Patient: sex M, age 46
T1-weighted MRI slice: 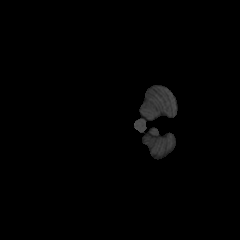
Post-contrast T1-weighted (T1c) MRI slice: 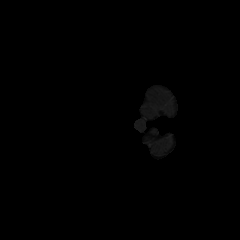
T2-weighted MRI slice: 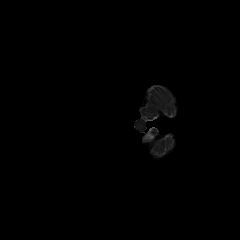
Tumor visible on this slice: no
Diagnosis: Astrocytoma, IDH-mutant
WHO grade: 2